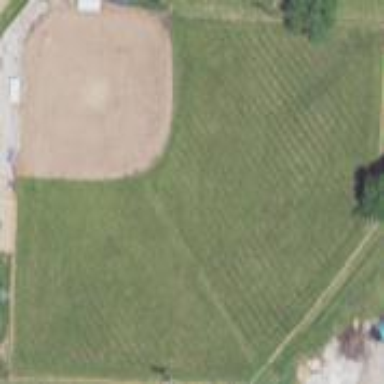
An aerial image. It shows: Baseball pitch for leisure land.